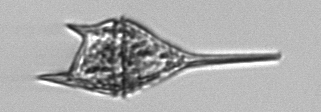
Label: Tripos_lineatus